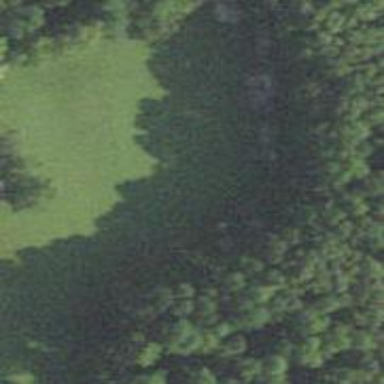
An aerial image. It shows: Disc golf tee.